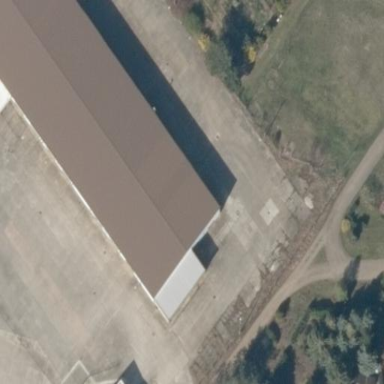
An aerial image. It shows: Commercial building.